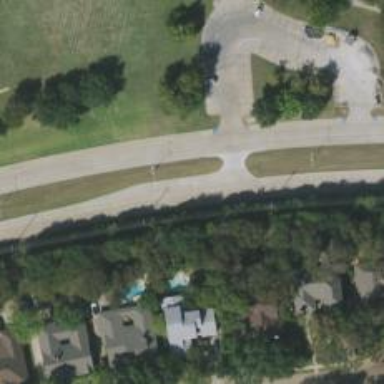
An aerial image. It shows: Secondary road.